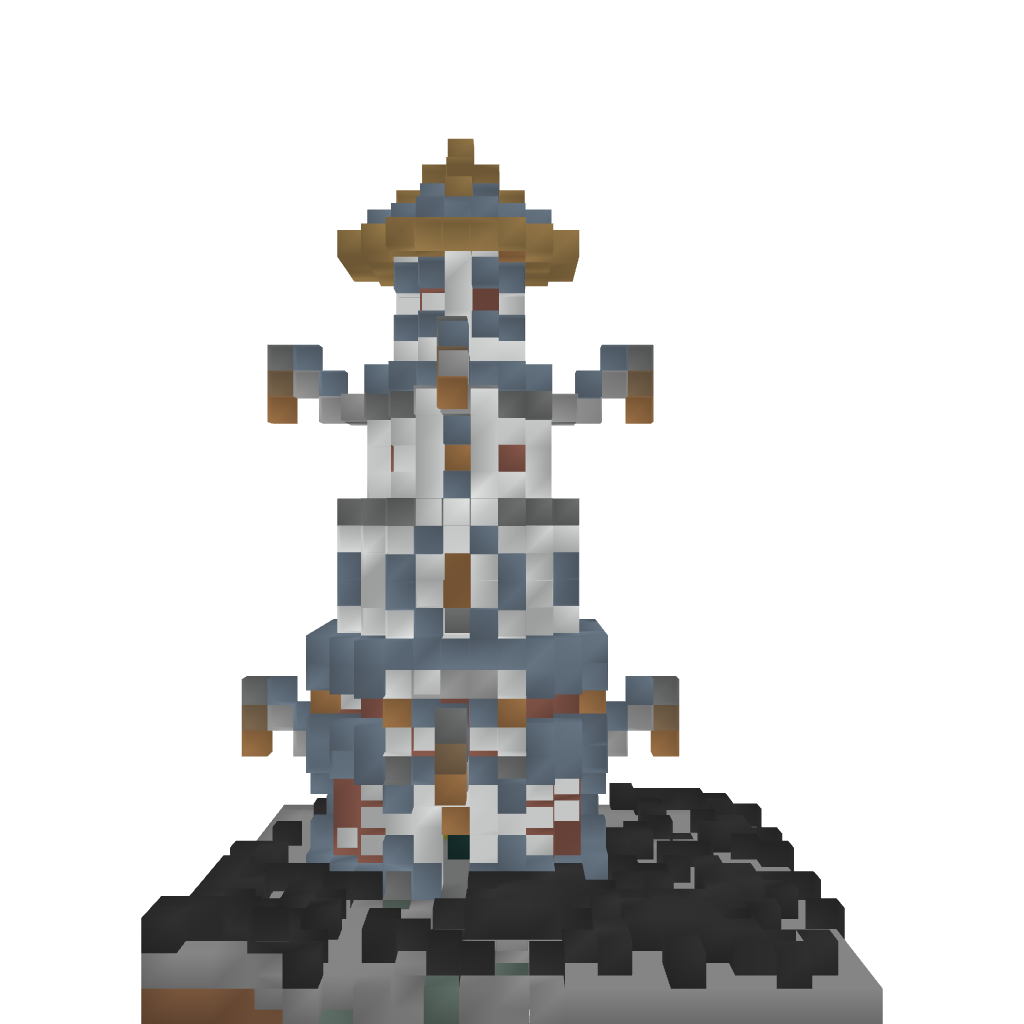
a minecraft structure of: The magic Tower